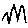
Label: zigzag